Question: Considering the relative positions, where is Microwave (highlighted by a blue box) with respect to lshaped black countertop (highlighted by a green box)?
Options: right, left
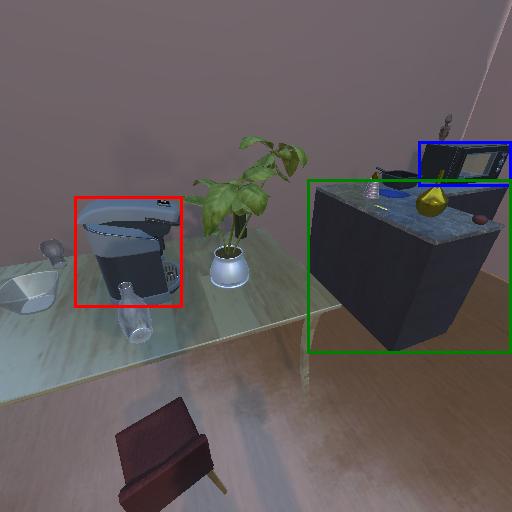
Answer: right